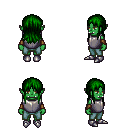
a pixel art fantasy rpg character, female body template, orc, green skin, steel chest armor, teal pants, green unkempt hairstyle, cloth bracers, metal boots, four views (front, back, left, right), 2x2 character sprite sheet, small pixel art, hard edges, no anti-aliasing